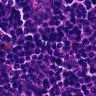
Metastatic tissue present: no